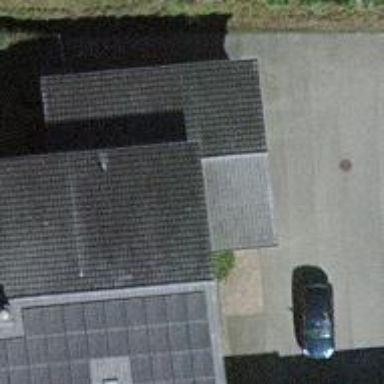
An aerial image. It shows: Garage building.